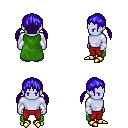
a pixel art fantasy rpg character, male body template, dark elf, purple skin, green cape, red pants, blue twin-tailed hairstyle, white cloth bracers, gold boots, four views (front, back, left, right), 2x2 character sprite sheet, small pixel art, hard edges, no anti-aliasing